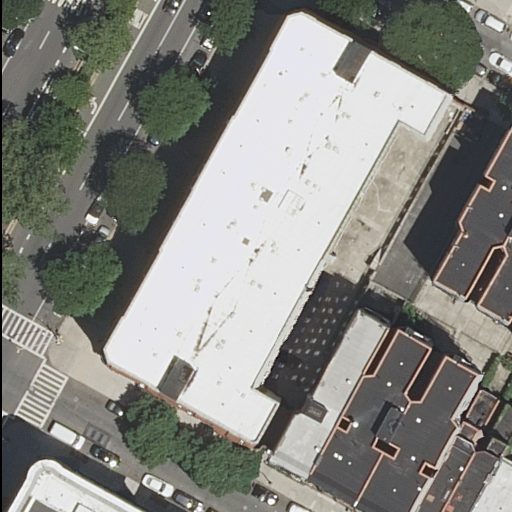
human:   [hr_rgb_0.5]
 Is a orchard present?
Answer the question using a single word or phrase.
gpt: no

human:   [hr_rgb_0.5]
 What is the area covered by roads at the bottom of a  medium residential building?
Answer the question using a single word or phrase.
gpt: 0m2

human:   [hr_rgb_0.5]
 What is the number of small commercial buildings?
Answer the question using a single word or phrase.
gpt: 0

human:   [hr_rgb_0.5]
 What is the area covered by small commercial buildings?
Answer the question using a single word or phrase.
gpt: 0m2

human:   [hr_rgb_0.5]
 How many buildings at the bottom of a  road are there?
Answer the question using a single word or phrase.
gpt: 10

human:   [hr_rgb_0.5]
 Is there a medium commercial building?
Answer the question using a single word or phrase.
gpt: no

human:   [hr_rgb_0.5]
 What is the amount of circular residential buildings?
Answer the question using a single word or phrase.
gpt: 0

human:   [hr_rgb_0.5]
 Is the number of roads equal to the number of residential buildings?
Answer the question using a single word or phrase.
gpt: no

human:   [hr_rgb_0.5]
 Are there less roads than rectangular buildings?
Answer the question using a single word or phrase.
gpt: no

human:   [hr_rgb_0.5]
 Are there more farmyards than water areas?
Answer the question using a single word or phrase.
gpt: no

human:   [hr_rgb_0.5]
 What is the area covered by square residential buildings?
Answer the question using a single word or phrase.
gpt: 0m2

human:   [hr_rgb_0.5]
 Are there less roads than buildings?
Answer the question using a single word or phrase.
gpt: yes

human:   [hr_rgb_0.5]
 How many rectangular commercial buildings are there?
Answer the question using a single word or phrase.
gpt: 0

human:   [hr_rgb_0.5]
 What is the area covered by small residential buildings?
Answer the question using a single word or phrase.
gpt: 212m2

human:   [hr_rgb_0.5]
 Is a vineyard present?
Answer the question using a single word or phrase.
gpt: no

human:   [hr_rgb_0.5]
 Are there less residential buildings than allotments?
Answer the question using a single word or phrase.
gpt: no

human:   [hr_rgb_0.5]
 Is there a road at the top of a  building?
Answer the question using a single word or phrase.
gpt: yes

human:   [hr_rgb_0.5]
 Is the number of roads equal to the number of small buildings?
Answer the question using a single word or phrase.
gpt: no

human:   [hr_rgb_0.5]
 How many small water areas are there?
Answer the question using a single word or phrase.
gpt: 0

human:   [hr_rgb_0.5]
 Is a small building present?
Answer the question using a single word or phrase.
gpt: yes

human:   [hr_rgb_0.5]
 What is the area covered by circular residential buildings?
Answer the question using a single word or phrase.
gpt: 0m2

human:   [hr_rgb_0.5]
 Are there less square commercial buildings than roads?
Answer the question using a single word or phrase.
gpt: yes

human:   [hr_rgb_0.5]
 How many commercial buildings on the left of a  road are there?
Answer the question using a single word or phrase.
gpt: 0

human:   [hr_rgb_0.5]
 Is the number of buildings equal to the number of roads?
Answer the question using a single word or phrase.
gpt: no

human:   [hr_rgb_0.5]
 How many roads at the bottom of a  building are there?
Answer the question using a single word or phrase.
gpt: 1

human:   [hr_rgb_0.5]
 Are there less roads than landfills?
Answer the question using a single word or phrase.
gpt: no

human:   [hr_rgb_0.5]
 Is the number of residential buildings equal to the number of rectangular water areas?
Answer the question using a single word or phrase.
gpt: no

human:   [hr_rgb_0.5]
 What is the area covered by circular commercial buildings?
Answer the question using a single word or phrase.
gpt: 0m2

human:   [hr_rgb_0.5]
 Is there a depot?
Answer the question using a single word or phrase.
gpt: no

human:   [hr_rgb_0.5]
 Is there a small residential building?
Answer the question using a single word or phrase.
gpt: yes

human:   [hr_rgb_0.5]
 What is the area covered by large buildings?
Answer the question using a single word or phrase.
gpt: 2481m2

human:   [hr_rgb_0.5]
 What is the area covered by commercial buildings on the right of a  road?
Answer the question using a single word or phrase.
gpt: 0m2

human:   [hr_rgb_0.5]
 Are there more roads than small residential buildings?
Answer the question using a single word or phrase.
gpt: yes

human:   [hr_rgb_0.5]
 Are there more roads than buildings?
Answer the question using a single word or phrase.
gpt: no

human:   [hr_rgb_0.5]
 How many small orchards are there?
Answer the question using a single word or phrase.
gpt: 0

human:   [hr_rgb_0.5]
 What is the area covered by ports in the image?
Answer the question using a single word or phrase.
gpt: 0m2